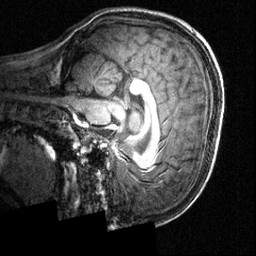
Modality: T1w
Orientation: sagittal
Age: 12
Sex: male
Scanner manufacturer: siemens
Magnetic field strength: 3.951 T
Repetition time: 1.5 s
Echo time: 0.00335 s